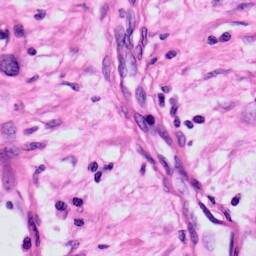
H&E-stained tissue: Skin